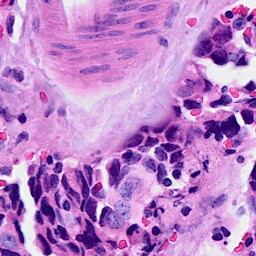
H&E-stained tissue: Breast